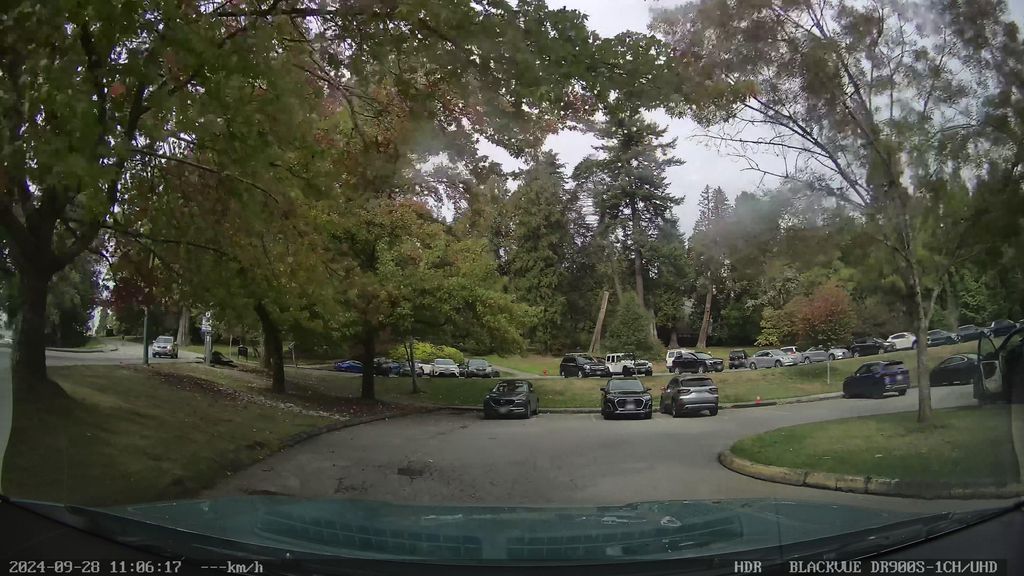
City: vancouver